Question: I'm working with a weird database schema : the data I'm looking for is stored in one of 30 columns : 'value1, value2, value3 ... value30'.
Using a query, I know which column number to look up:

How can I use this number to tell mysql to bring me, for each "machine_id", the corresponding "'valuex'" column ?
I've read <URL> , should I apply that technique or look elsewhere ?
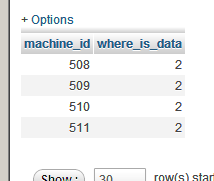
Answer: If you have exactly 30 fields (table schema is not changing), then you can use simple SQL query -
'''
SELECT
machine_id,
SUM(IF(where_is_data = 1, value1, NULL)) AS value1,
SUM(IF(where_is_data = 2, value2, NULL)) AS value2,
SUM(IF(where_is_data = 3, value3, NULL)) AS value3,
...
SUM(IF(where_is_data = 30, value30, NULL)) AS value30
FROM
table
GROUP BY
machine_id;
'''